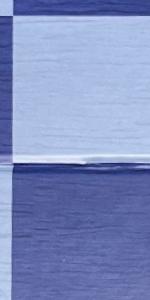
Label: Empty